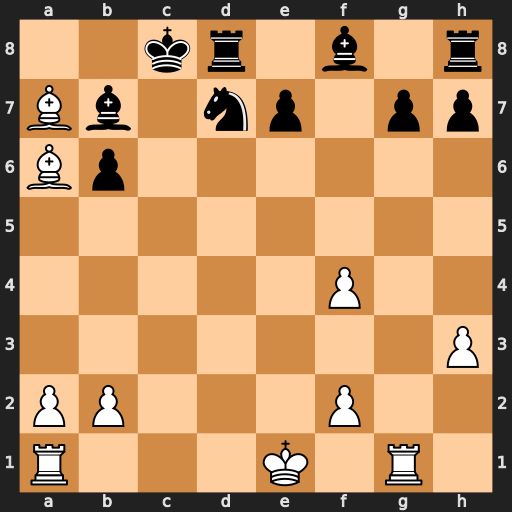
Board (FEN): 2kr1b1r/Bb1np1pp/Bp6/8/5P2/7P/PP3P2/R3K1R1
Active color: w
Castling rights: Q
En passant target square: -
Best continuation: Rc1+ Nc5 Bxb6 Bxa6 Rxc5+